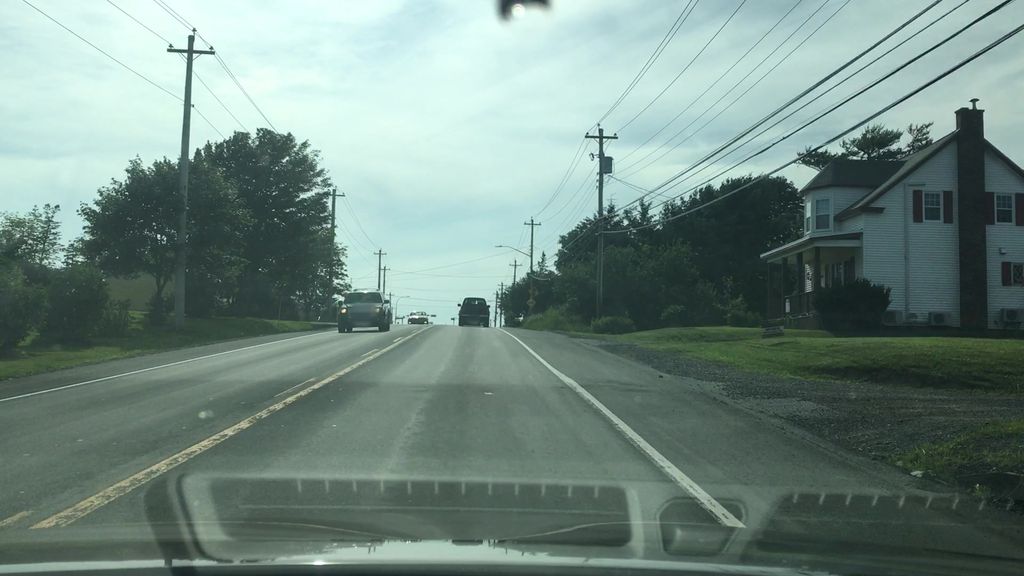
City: halifax